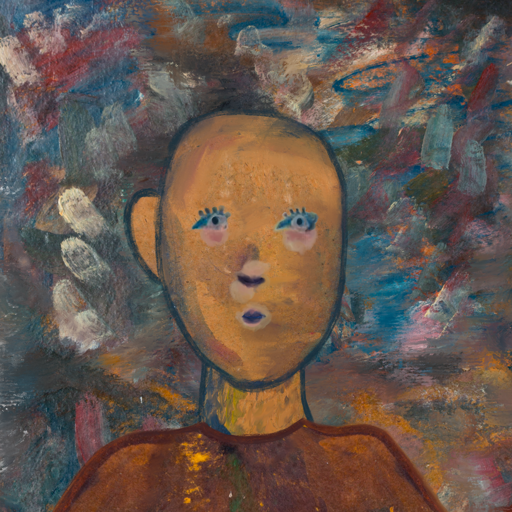
Background: Boggyland, Head And Neck Front: In_The_Sun, Face Front: Hill_Girl, Bust: Comrade, Hair Front: Blank, Head Accessory: Blank, Second Necklace: Blank, Necklace: Blank, Baby: Blank